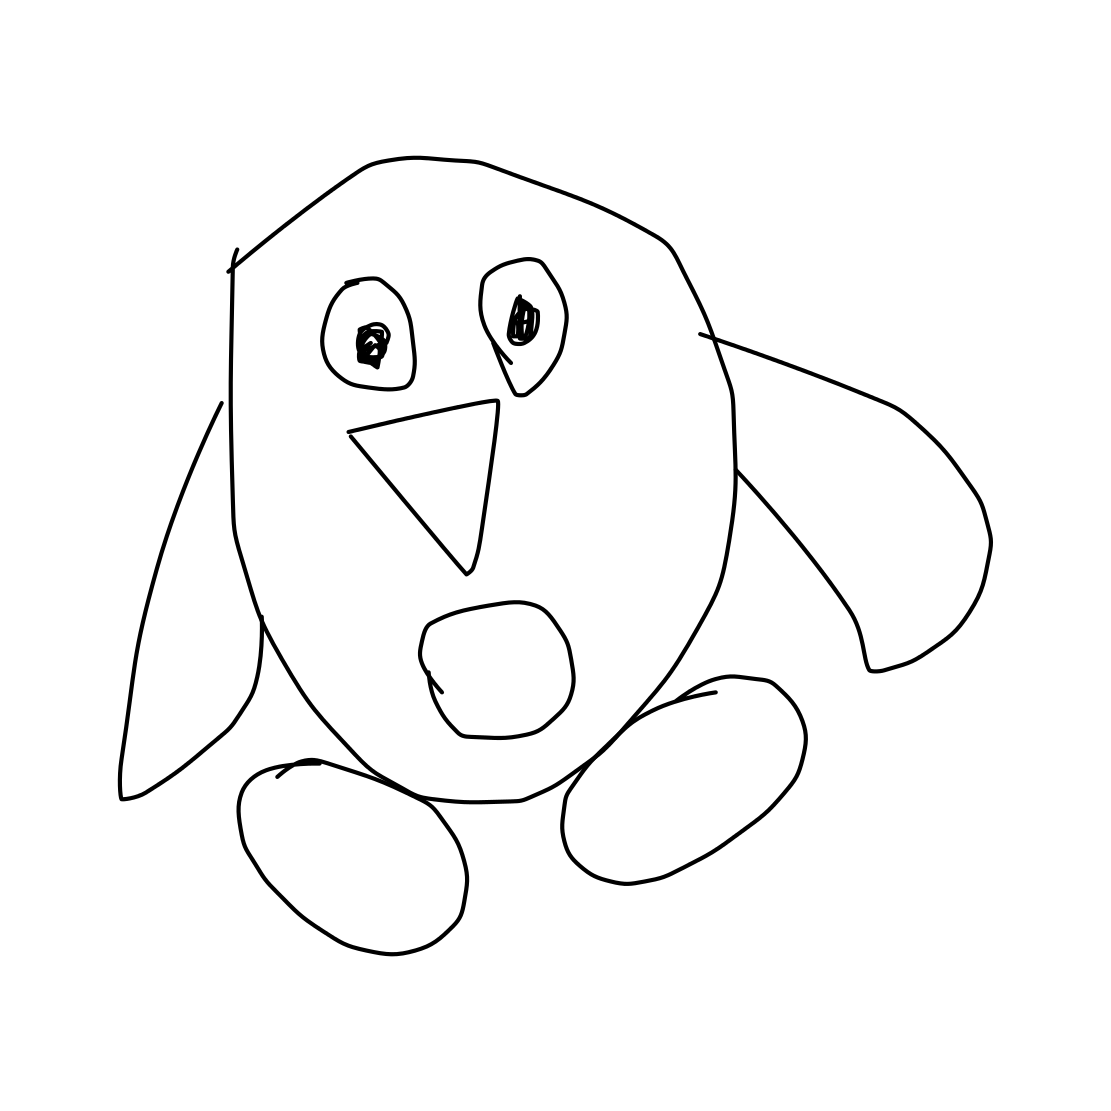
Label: penguin